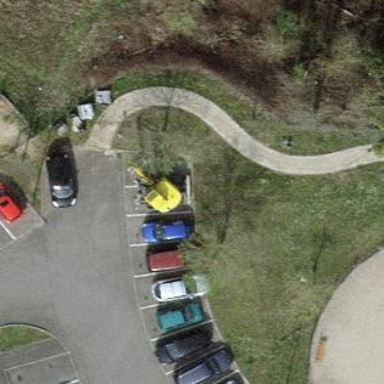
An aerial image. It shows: Street side parking area.